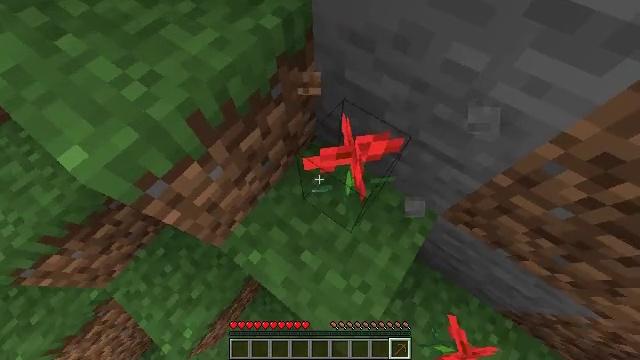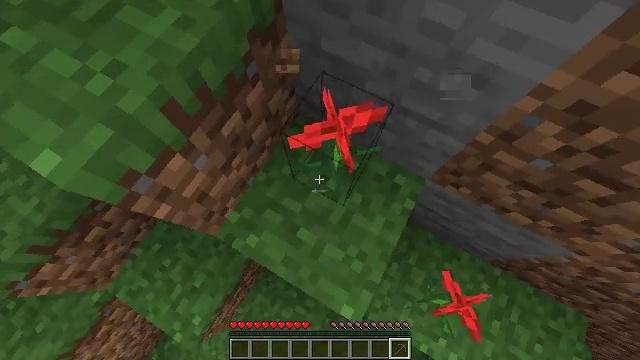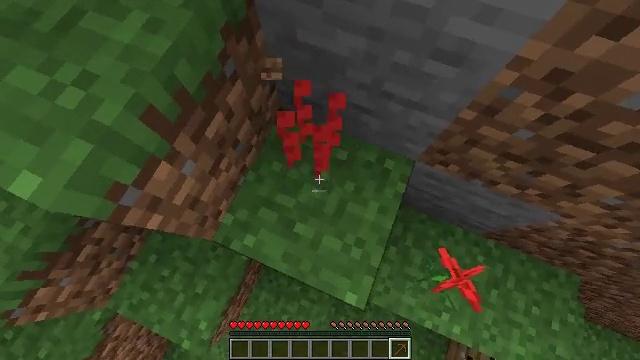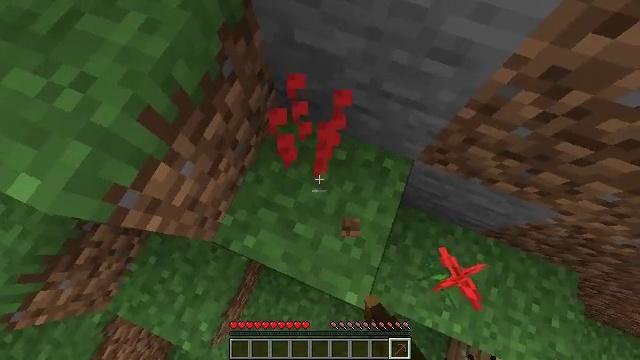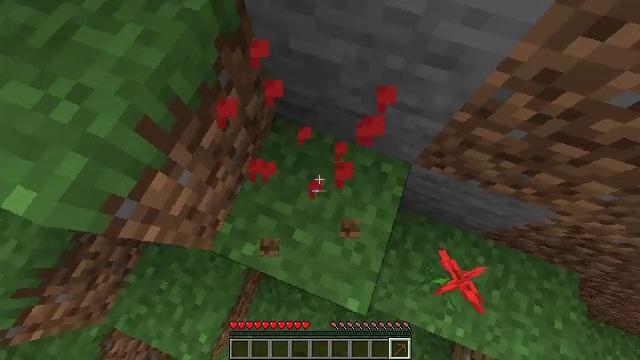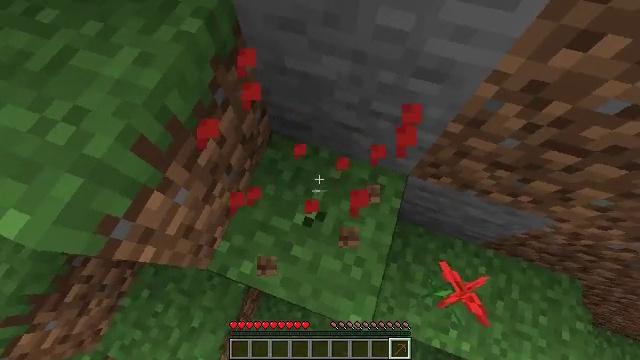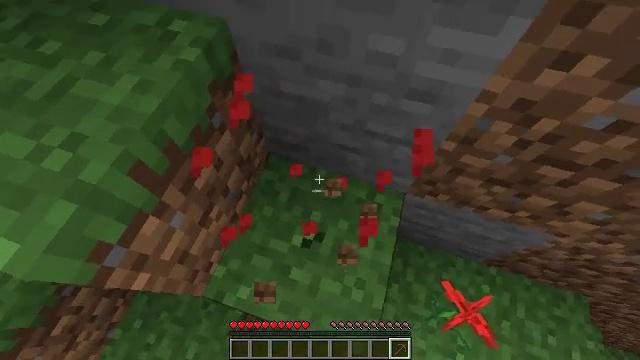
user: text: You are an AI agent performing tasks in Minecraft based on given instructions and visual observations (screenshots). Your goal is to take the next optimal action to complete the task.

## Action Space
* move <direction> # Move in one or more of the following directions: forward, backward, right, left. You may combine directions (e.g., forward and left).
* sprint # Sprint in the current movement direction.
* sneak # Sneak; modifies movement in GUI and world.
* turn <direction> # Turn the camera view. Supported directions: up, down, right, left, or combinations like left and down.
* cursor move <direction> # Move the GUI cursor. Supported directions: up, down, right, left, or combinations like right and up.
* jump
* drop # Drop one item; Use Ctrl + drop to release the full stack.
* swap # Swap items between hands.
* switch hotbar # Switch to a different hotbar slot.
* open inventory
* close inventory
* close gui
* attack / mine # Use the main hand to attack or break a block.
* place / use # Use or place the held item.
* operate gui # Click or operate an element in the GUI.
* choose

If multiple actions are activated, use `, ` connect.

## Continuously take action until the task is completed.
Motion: motion action
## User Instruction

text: Gather poppy from the ground.
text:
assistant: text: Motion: turn right and down
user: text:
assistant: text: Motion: turn right and down, attack / mine
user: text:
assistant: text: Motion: attack / mine
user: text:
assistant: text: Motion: turn right and up, attack / mine
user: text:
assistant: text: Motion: turn right and up, attack / mine
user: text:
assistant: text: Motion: turn right and up, attack / mine
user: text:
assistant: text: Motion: attack / mine